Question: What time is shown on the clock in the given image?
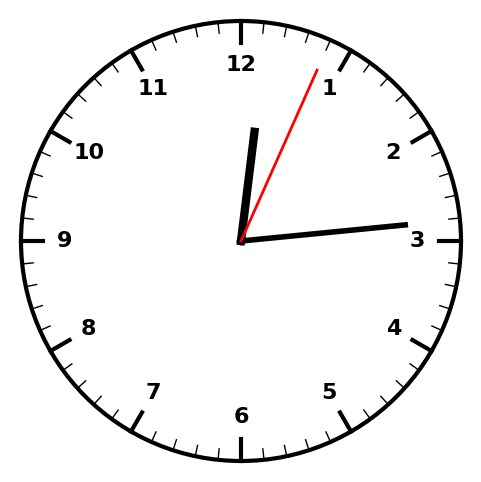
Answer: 12:14:04